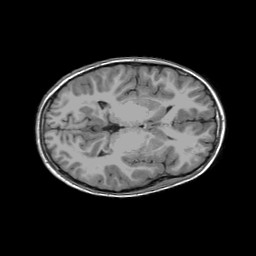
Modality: T1w
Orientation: coronal
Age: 12
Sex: male
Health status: ill